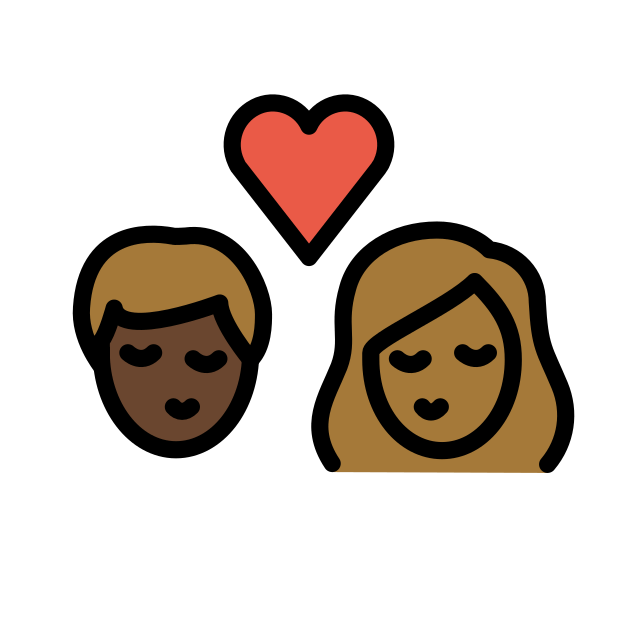
kiss: person, person, dark skin tone, medium-dark skin tone